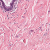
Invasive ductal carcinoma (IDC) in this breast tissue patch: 0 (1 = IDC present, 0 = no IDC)